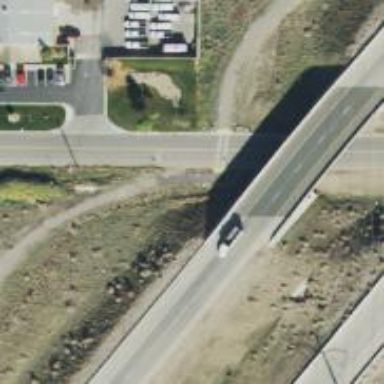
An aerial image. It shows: Asphalt bridge that is part of trunk highway with expressway features.